Question:
I can't figure out why the bottom corners background is white, while the rest of the plot is grey. Is there anyway I can change the bottom corners color to the same background as the rest of the plot?
The code im using for each plot is:
'''
HP_specifikationer_model1 <- ggplot(Svar_spec_data)+geom_hline(yintercept=0)
geom_line(aes(y=HP1, x=kvartaler, color = "HP-BNP-KRE-REN")) +
geom_line(aes(y=HP2, x=kvartaler, color = "REN-KRE-HP-BNP")) +
geom_line(aes(y=HP3, x=kvartaler, color = "BNP-KRE-REN-HP")) +
geom_line(aes(y=HP4, x=kvartaler, color = "KRE-HP-REN-BNP")) +
geom_line(aes(y=HP5, x=kvartaler, color = "BNP-KRE-HP-REN")) +
geom_line(aes(y=HP6, x=kvartaler, color = "BNP-REN-HP-KRE")) +
geom_line(aes(y=HP7, x=kvartaler, color = "REN-HP-BNP-KRE")) +
scale_color_manual(name='Specifikation',
breaks=c('HP-BNP-KRE-REN', 'REN-KRE-HP-BNP', 'BNP-KRE-REN-HP',
'KRE-HP-REN-BNP', 'BNP-KRE-HP-REN', 'BNP-REN-HP-KRE',
'REN-HP-BNP-KRE'),
values=c('HP-BNP-KRE-REN'='red', 'REN-KRE-HP-BNP'='blue', 'BNP-KRE-REN-HP'='green',
'KRE-HP-REN-BNP'='cyan', 'BNP-KRE-HP-REN'='lightpink', 'BNP-REN-HP-KRE'='orange',
'REN-HP-BNP-KRE'='black'))+
labs(title = "Varrierende SVAR matricer ved stod til Boligpriserne", x="Lag (Maneder)", y="Respons fra boligprisen", caption = "Egne beregninger", color= T)+
theme(legend.position="right") + theme(panel.grid.minor.x = element_blank()) + th
'''
The th at the end of the code is defined with this code:
'''
th <- theme(title = element_text(colour = "#404040"),
plot.background=element_rect(fill="#f3f3f3"),
panel.background = element_rect(fill="#f3f3f3"),
legend.background = element_rect(fill="#f3f3f3"),
plot.subtitle = element_text(color="#666666"),
plot.caption = element_text(color="#616161", size=9),
legend.key = element_rect(fill = "#f3f3f3", colour = "#f3f3f3"),
plot.margin = unit(c(0.5, 0.7, 0.5, 0.7), "cm"),
panel.border = element_rect(color = "black",
fill = NA,
size = 0.15))
'''
The code im using is to arrange my plots is:
'''
ggarrange(BNP_specifikationer_model1,
RENTE_specifikationer_model1,
KREDIT_specifikationer_model1,
HP_specifikationer_model1,
ncol=2, nrow=2, common.legend = TRUE, legend="bottom")
'''
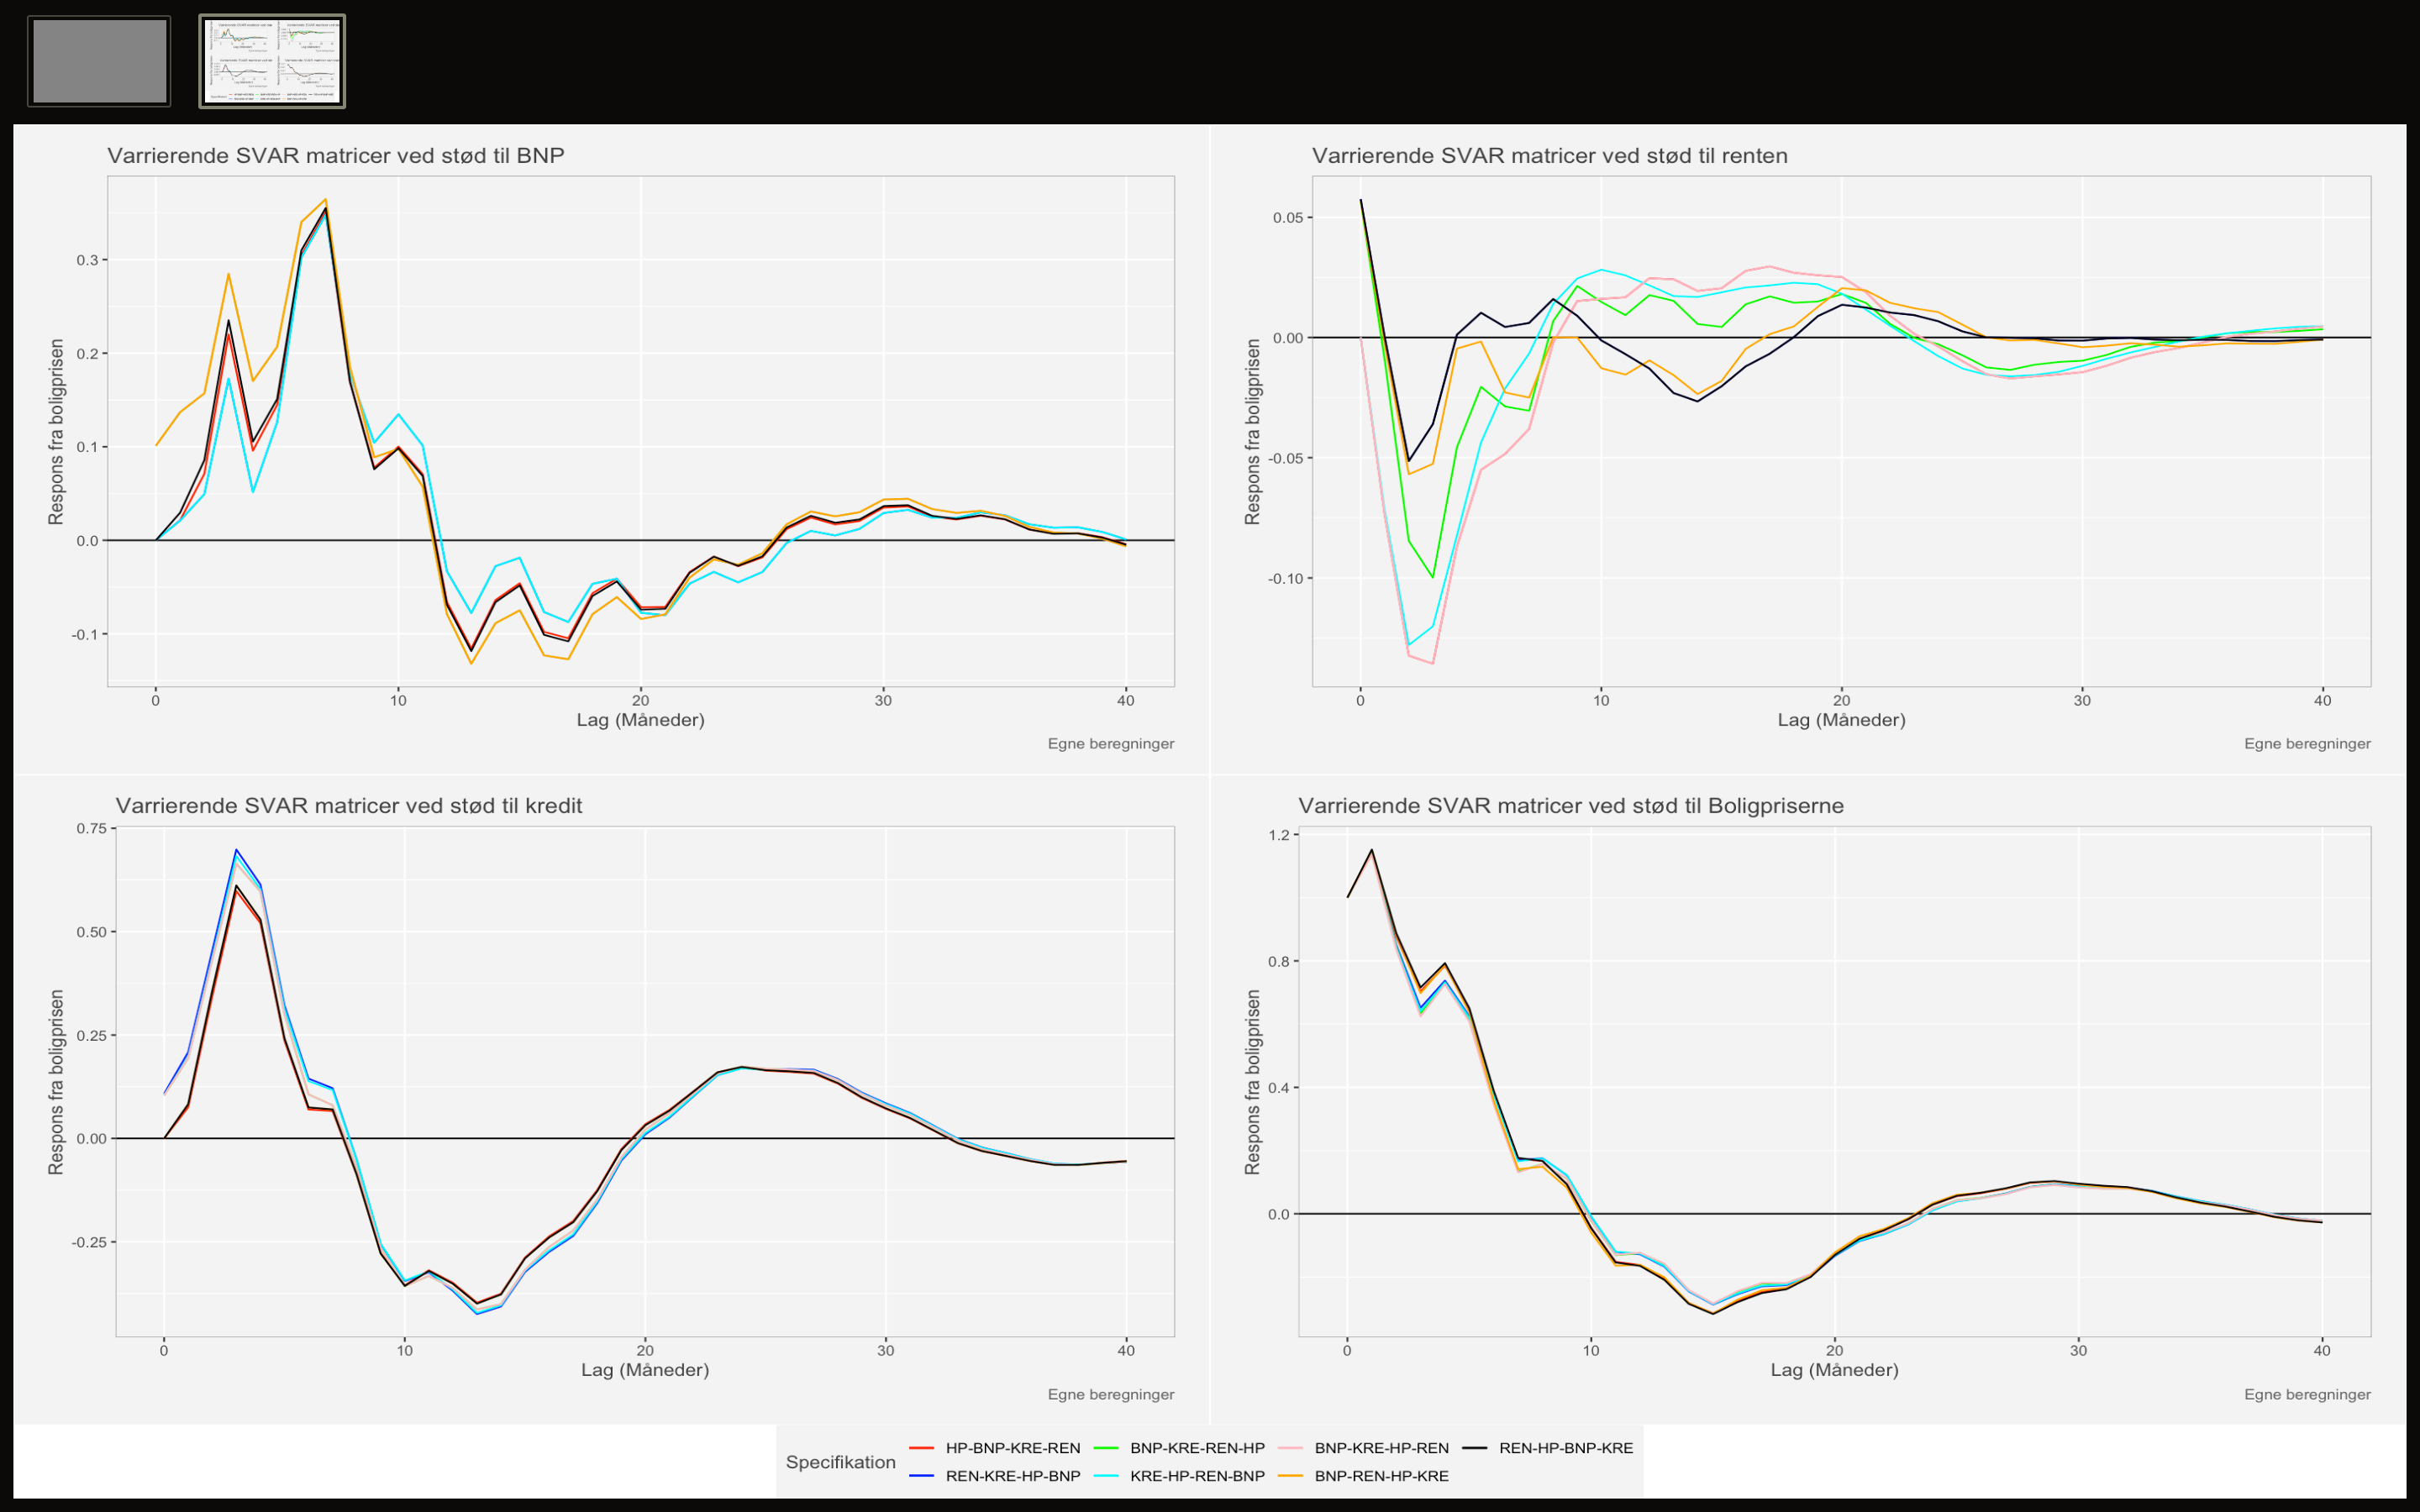
Answer: I think in ggpubr, you can use 'bgcolor'
You can also use cowplot, <URL>
Or patchwork, as per below, with the advantage that you avoid repeated calls of your theme!
'''
## Given that your data is not reproducible, here a made up example.
library(ggpubr)
#> Loading required package: ggplot2
# Create some plots - based on the example ?ggpubr::ggarrange
data("ToothGrowth")
df <- ToothGrowth
df$dose <- as.factor(df$dose)
bxp <- ggboxplot(df, x = "dose", y = "len",
color = "dose", palette = "jco")
dp <- ggdotplot(df, x = "dose", y = "len",
color = "dose", palette = "jco")
dens <- ggdensity(df, x = "len", fill = "dose", palette = "jco")
# ::::::::::::::::::::::::::::::::::::::::::::::::::
ggarrange(bxp, dp, dens, ncol = 2, nrow = 2) + bgcolor("Grey")
#> Bin width defaults to 1/30 of the range of the data. Pick better value with 'binwidth'.
'''

Another option, using {patchwork}, changing the general theme with '& theme()'
'''
library(patchwork)
bxp + dp + dens + plot_layout(ncol = 2) &
theme(plot.background = element_rect(fill = "Grey"))
#> Bin width defaults to 1/30 of the range of the data. Pick better value with 'binwidth'.
'''

<URL>